Question: I know that a similar question has been asked by a few people on StackOverflow, but they were not using expo to build their project, so the solution of using XCode does not apply to me.
I am trying to build my expo project using the command 'eas build --profile development --platform ios', and it keeps failing with the error '[stderr] [!] <PBXResourcesBuildPhase UUID=13B07F8E1A680F5B00A75B9A>attempted to initialize an object with an unknown UUID.5360B39C71704D31869D9F73for attribute:files. This can be the result of a merge and the unknown UUID is being discarded.'
The relevant solutions proposed by other people such as downgrading to SDK Version 43 do not work for me. I was hoping someone could look at my error trace stack and see what could be the issue. I have attached my package.json, Podfile, environment info, as well as an image of my error.
If someone could please figure this out for me that would be excellent because this has significantly held the development of my app for about a week. I have also added this issue on GitHub, but I didn't get a response and I really need quick help to continue development. Here are the links:
<URL>
<URL>
Environment:
'''
System:
OS: macOS 12.2.1
Shell: 5.8 - /bin/zsh
Binaries:
Node: 16.3.0 - /opt/homebrew/bin/node
Yarn: 1.22.10 - /opt/homebrew/bin/yarn
npm: 8.3.0 - /opt/homebrew/bin/npm
Watchman: 2022.01.31.00 - /opt/homebrew/bin/watchman
Managers:
CocoaPods: 1.11.3 - /usr/local/bin/pod
SDKs:
iOS SDK:
Platforms: DriverKit 21.4, iOS 15.4, macOS 12.3, tvOS 15.4, watchOS 8.5
IDEs:
Xcode: 13.3/13E113 - /usr/bin/xcodebuild
npmPackages:
expo: ^44.0.0 => 44.0.6
react: 17.0.1 => 17.0.1
react-dom: 17.0.1 => 17.0.1
react-native: 0.64.3 => 0.64.3
react-native-web: 0.17.1 => 0.17.1
npmGlobalPackages:
eas-cli: 0.47.0
expo-cli: 5.3.0
Expo Workflow: bare
'''
package.json
'''
{
"name": "yourhud",
"version": "1.0.0",
"scripts": {
"start": "expo start --dev-client",
"android": "expo run:android",
"ios": "expo run:ios",
"web": "expo start --web",
"eject": "expo eject"
},
"dependencies": {
"@config-plugins/react-native-ble-plx": "^0.0.2",
"@expo-google-fonts/be-vietnam": "^0.2.0",
"@expo-google-fonts/dev": "^0.2.0",
"@expo-google-fonts/heebo": "^0.2.2",
"@expo-google-fonts/hind-siliguri": "^0.2.2",
"@expo-google-fonts/inter": "^0.2.2",
"@expo-google-fonts/josefin-sans": "^0.2.2",
"@expo-google-fonts/lato": "^0.2.2",
"@expo-google-fonts/michroma": "^0.2.0",
"@expo-google-fonts/montserrat": "^0.2.0",
"@expo-google-fonts/nunito": "^0.2.0",
"@expo-google-fonts/open-sans": "^0.2.2",
"@expo-google-fonts/orbitron": "^0.2.2",
"@expo-google-fonts/oswald": "^0.2.2",
"@expo-google-fonts/overpass": "^0.2.2",
"@expo-google-fonts/poppins": "^0.2.2",
"@expo-google-fonts/prompt": "^0.2.2",
"@expo-google-fonts/quicksand": "^0.2.0",
"@expo-google-fonts/raleway": "^0.2.0",
"@expo-google-fonts/rubik": "^0.2.0",
"@expo-google-fonts/varela-round": "^0.2.2",
"@expo-google-fonts/work-sans": "^0.2.2",
"@mapbox/polyline": "^1.1.1",
"@miblanchard/react-native-slider": "^2.1.0",
"@react-native-async-storage/async-storage": "~1.15.0",
"@react-native-community/geolocation": "^2.0.2",
"@react-native-picker/picker": "2.2.1",
"@react-navigation/drawer": "^6.1.8",
"@react-navigation/material-top-tabs": "^6.0.6",
"@react-navigation/native": "^6.0.6",
"@react-navigation/native-stack": "^6.2.5",
"@types/haversine": "^1.1.5",
"@types/mapbox__polyline": "^1.0.2",
"@types/react-native-base64": "^0.2.0",
"@types/react-native-linear-gradient": "^2.4.0",
"@types/react-native-snap-carousel": "^3.8.5",
"@types/react-native-version-check": "^3.4.4",
"axios": "^0.24.0",
"dotenv": "^10.0.0",
"eas-cli": "0.49.0",
"expo": "^44.0.0",
"expo-app-loading": "~1.3.0",
"expo-av": "~10.2.0",
"expo-brightness": "~10.1.0",
"expo-dev-client": "~0.8.4",
"expo-device": "~4.1.0",
"expo-font": "~10.0.4",
"expo-in-app-purchases": "~12.1.0",
"expo-linear-gradient": "~11.0.3",
"expo-linking": "~3.0.0",
"expo-location": "~14.0.1",
"expo-notifications": "~0.14.0",
"expo-permissions": "~13.1.0",
"expo-sensors": "~11.1.0",
"expo-speech": "~10.1.0",
"expo-splash-screen": "~0.14.1",
"expo-status-bar": "~1.2.0",
"expo-task-manager": "~10.1.0",
"haversine": "^1.1.1",
"luxon": "^2.2.0",
"react": "17.0.1",
"react-dom": "17.0.1",
"react-native": "0.64.3",
"react-native-anchor-point": "^1.0.6",
"react-native-base64": "^0.2.1",
"react-native-ble-plx": "^2.0.3",
"react-native-bouncy-checkbox": "^2.1.9",
"react-native-color-matrix-image-filters": "^5.2.14",
"react-native-dotenv": "^3.3.1",
"react-native-dropdown-picker": "^5.3.0",
"react-native-email": "^1.1.0",
"react-native-gesture-handler": "~2.1.0",
"react-native-google-places-autocomplete": "^2.4.1",
"react-native-html-parser": "^0.1.0",
"react-native-numeric-input": "^1.9.0",
"react-native-obd2": "^0.0.2",
"react-native-pager-view": "5.4.9",
"react-native-picker-select": "^8.0.4",
"react-native-progress": "^5.0.0",
"react-native-reanimated": "~2.3.1",
"react-native-render-html": "^6.3.4",
"react-native-safe-area-context": "3.3.2",
"react-native-screens": "~3.10.1",
"react-native-shake": "^5.1.1",
"react-native-snap-carousel": "^3.9.1",
"react-native-speedometer": "^1.0.5",
"react-native-svg": "12.1.1",
"react-native-swiper": "^1.6.0",
"react-native-tab-view": "^3.1.1",
"react-native-track-player": "^2.1.3",
"react-native-triangle": "^0.0.9",
"react-native-tts": "^4.1.0",
"react-native-version-check": "^3.4.2",
"react-native-web": "0.17.1",
"shortid": "^2.2.16",
"use-places-autocomplete": "^1.11.0"
},
"devDependencies": {
"@babel/core": "^7.12.9",
"@types/jest": "^27.4.0",
"@types/luxon": "^2.0.9",
"@types/react": "~17.0.21",
"@types/react-native": "~0.64.12",
"@types/react-test-renderer": "^17.0.1",
"@types/shortid": "^0.0.29",
"typescript": "~4.3.5"
},
"private": true
}
'''
Podfile
'''
require File.join(File.dirname('node --print "require.resolve('expo/package.json')"'), "scripts/autolinking")
require File.join(File.dirname('node --print "require.resolve('react-native/package.json')"'), "scripts/react_native_pods")
require File.join(File.dirname('node --print "require.resolve('@react-native-community/cli-platform-ios/package.json')"'), "native_modules")
platform :ios, '12.0'
require 'json'
podfile_properties = JSON.parse(File.read('./Podfile.properties.json')) rescue {}
target 'YourHUD' do
use_expo_modules!
config = use_native_modules!
pod 'expo-dev-launcher', path: '../node_modules/expo-dev-launcher', :configurations => :debug
pod 'expo-dev-menu', path: '../node_modules/expo-dev-menu', :configurations => :debug
# @generated begin pre_installer - expo prebuild (DO NOT MODIFY) sync-c8812095000d6054b846ce74840f0ffb540c2757
pre_install do |installer|
# @generated begin @react-native-mapbox-gl/maps-pre_installer - expo prebuild (DO NOT MODIFY) sync-5a7ed0a20d5aff2d61639bc5bb4fd5551233d57c
$RNMBGL.pre_install(installer)
# @generated end @react-native-mapbox-gl/maps-pre_installer
end
# @generated end pre_installer
use_react_native!(
:path => config[:reactNativePath],
:hermes_enabled => podfile_properties['expo.jsEngine'] == 'hermes'
)
# Uncomment to opt-in to using Flipper
#
# if !ENV['CI']
# use_flipper!('Flipper' => '0.75.1', 'Flipper-Folly' => '2.5.3', 'Flipper-RSocket' => '1.3.1')
# end
post_install do |installer|
react_native_post_install(installer)
# Workaround 'Cycle inside FBReactNativeSpec' error for react-native 0.64
# Reference: https://github.com/software-mansion/react-native-screens/issues/842#issuecomment-812543933
installer.pods_project.targets.each do |target|
if (target.name&.eql?('FBReactNativeSpec'))
target.build_phases.each do |build_phase|
if (build_phase.respond_to?(:name) && build_phase.name.eql?('[CP-User] Generate Specs'))
target.build_phases.move(build_phase, 0)
end
end
end
end
end
post_integrate do |installer|
begin
expo_patch_react_imports!(installer)
rescue => e
Pod::UI.warn e
end
end
end
'''
Build Log:

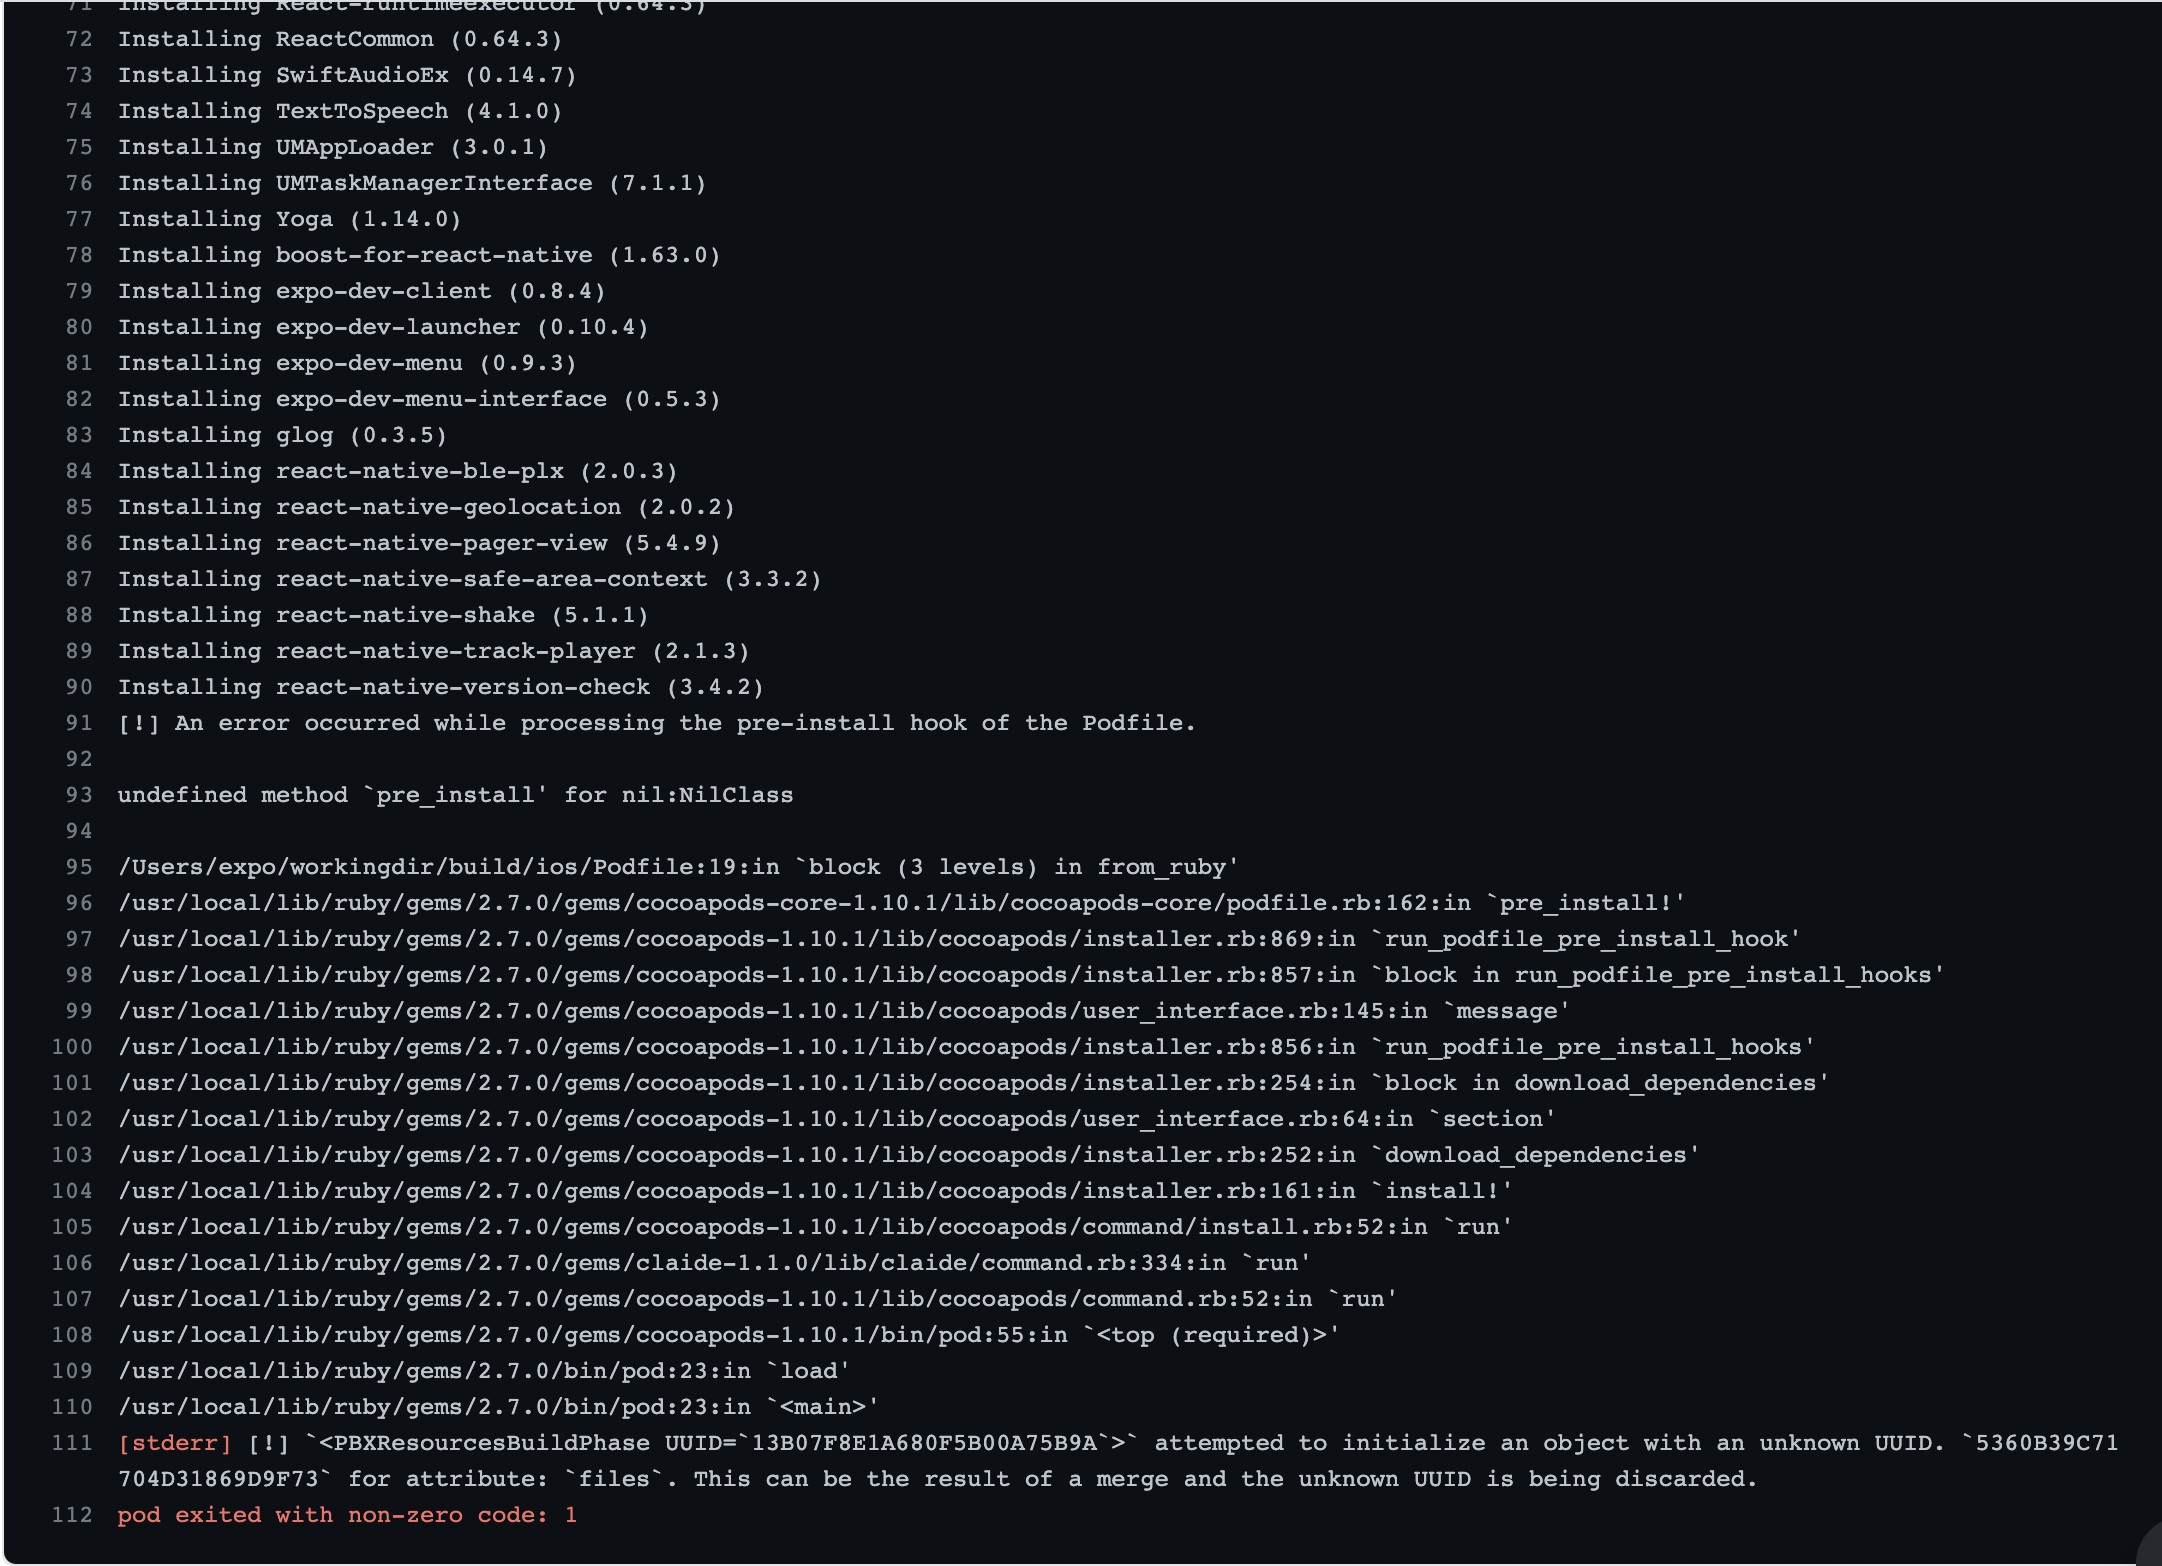
Answer: I figured out the answer thanks partially to the help of @brentvatne. The issue was actually not related to the '[stderr]' at the bottom of the error logs where it says '<PBXResourcesBuildPhase UUID=13B07F8E1A680F5B00A75B9A> attempted to initialize an object with an unknown UUID.' In fact, the issue was related to the warning, 'undefined method pre_install for nil:NilClass'. If you look at the Podfile, the line $'RNMBGL.pre_install(installer)' required the '$RNMBGL' object to exist, but this was provided by the '@react-native-mapbox-gl/maps-pre_installer' which I had previously installed, but then uninstalled before running the build. Therefore, the error kept popping up saying that the pre_install could not be done, and that was all because the appropriate package for that line in the Podfile was not downloaded at the time of building.